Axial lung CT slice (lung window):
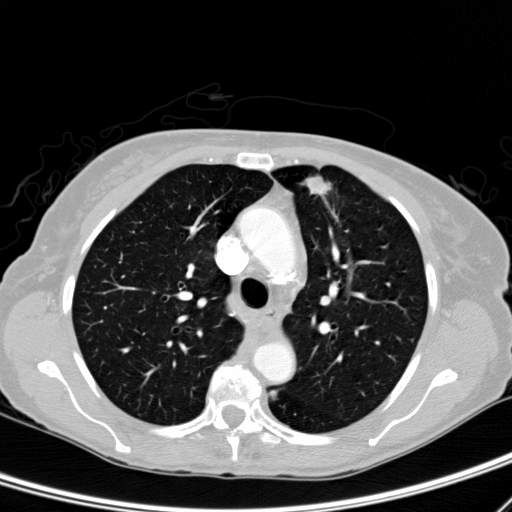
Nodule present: yes
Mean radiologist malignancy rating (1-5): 5